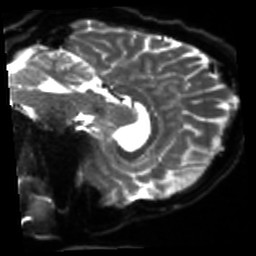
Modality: sbref
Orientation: sagittal
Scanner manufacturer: siemens
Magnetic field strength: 3 T
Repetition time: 4 s
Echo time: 0.0594 s